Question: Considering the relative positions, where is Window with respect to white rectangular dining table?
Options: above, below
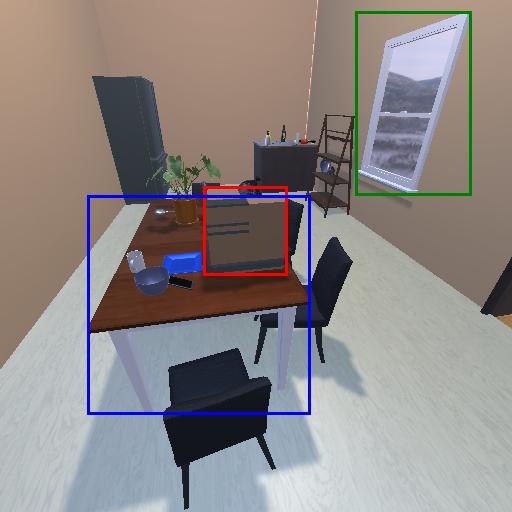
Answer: above